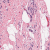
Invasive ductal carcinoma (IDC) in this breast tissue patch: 1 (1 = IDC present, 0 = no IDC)